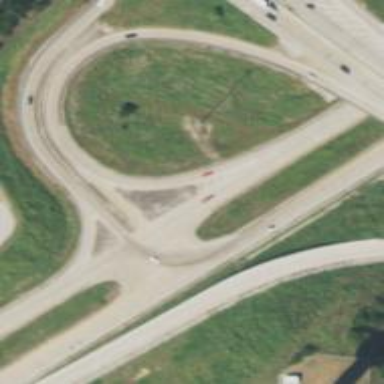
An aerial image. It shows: Trunk link highway.